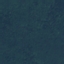
Land use / land cover: Forest